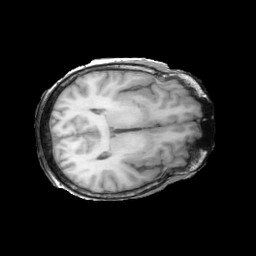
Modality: T1w
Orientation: axial
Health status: ill
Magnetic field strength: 3 T